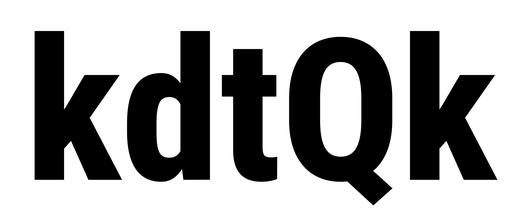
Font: Roboto_Condensed_ExtraBold